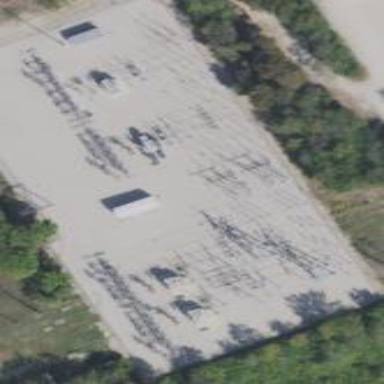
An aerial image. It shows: Outdoor distribution substation.